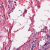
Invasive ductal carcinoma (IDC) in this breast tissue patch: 1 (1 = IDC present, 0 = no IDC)